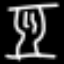
Label: hourglass